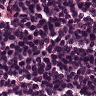
Metastatic tissue present: no